Question: How would I make a two tone gradient like this using only CSS3...

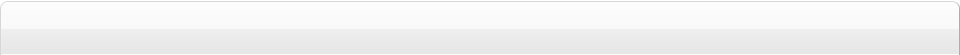
Answer: I've created a jsfiddle example for you: <URL>
It is done using a solid background colour, combined with a white, semi-transparent 'gradient' to overlay half of it. The 'gradient' doesn't even need to change colours; it just serves as an overlay for the solid background colour.
Like this:
.myblock {
background-color: #0ae;
background-image: linear-gradient(rgba(255, 255, 255, .2) 50%, transparent 50%, transparent);
}
The CSS3Pie site also has some good examples of what can be achieved: <URL>
(also, if you're not aware, CSS3Pie itself, from the site above, is a great little javascript hack for adding support for CSS gradients (and more) to older versions of IE)